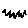
Label: zigzag